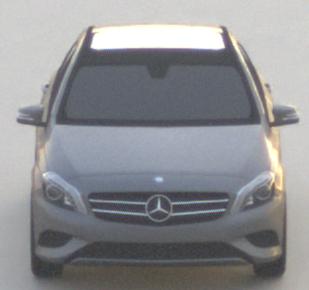
Make: Mercedes-Benz
Model: A 180
Detailed model: A-Class (176)
Model produced from: 2012/09
Model produced until: 2015/07
Doors: 5
Color: gray
Road condition: dry road
Daytime: sunrise or sunset
Contrast: low contrast